【题型】解答题　【知识点】解析几何　【难度】easy
已知抛物线 $C: y^2 = 2px(p > 0)$，其准线方程为 $x = -1$，直线 $l$ 过点 $T(t,0)(t > 0)$ 且与抛物线交于 $A$、$B$ 两点，$O$ 为坐标原点。

(1) 求抛物线 $C$ 的方程；

(2) 当 $t = 2$ 时，求证：$\overrightarrow{OA} \cdot \overrightarrow{OB}$ 的值与直线 $l$ 的倾斜角的大小无关；

(3) 若 $P$ 为抛物线上的动点，记 $|PT|$ 的最小值为 $d(t)$，求函数 $y = d(t)$ 的解析式。
【解答】

\textbf{【答案】} (1) $y^2 = 4x$；
(2) 证明见解析；
(3) $d(t) = \begin{cases} t, & 0 < t \le 2 \\ 2\sqrt{t-1}, & t > 2 \end{cases}$。

\textbf{【解析】} (1) 由抛物线 $C: y^2 = 2px(p > 0)$ 的准线方程为 $x = -1$，得 $\frac{p}{2} = 1$，解得 $p = 2$，
所以抛物线 $C$ 的方程为 $y^2 = 4x$。

---

(2) 设直线 $l: x = my + 2$，$m \in \mathbb{R}$，点 $A(x_1,y_1)$，$B(x_2,y_2)$。
由
\[
\begin{cases}
y^2 = 4x \\
x = my + 2
\end{cases}
\]
消去 $x$ 得 $y^2 - 4my - 8 = 0$，则 $y_1y_2 = -8$。
因此 $\overrightarrow{OA} \cdot \overrightarrow{OB} = x_1x_2 + y_1y_2 = \frac{(y_1y_2)^2}{16} - 8 = -4$，为常数，
所以 $\overrightarrow{OA} \cdot \overrightarrow{OB}$ 的值与直线 $l$ 的倾斜角的大小无关。

---

(3) 设 $P(x,y)$，则 $y^2 = 4x$，$|PT| = \sqrt{(x - t)^2 + y^2} = \sqrt{x^2 - (2t - 4)x + t^2}$，$x \ge 0$。
令 $f(x) = x^2 - (2t - 4)x + t^2$，$x \ge 0$，函数 $f(x)$ 图象的对称轴为直线 $x = t - 2$。

- 当 $0 < t \le 2$ 时，即 $t - 2 \le 0$ 时，$f(x)_{\min} = f(0) = t^2$，则 $d(t) = t$；
- 当 $t > 2$ 时，即 $t - 2 > 0$ 时，$f(x)_{\min} = f(t - 2) = -t^2 + (t - 2)^2 + 4 = 4t - 4$，则 $d(t) = 2\sqrt{t - 1}$。

所以
\[
d(t) = \begin{cases}
t, & 0 < t \le 2 \\
2\sqrt{t-1}, & t > 2
\end{cases}
\]

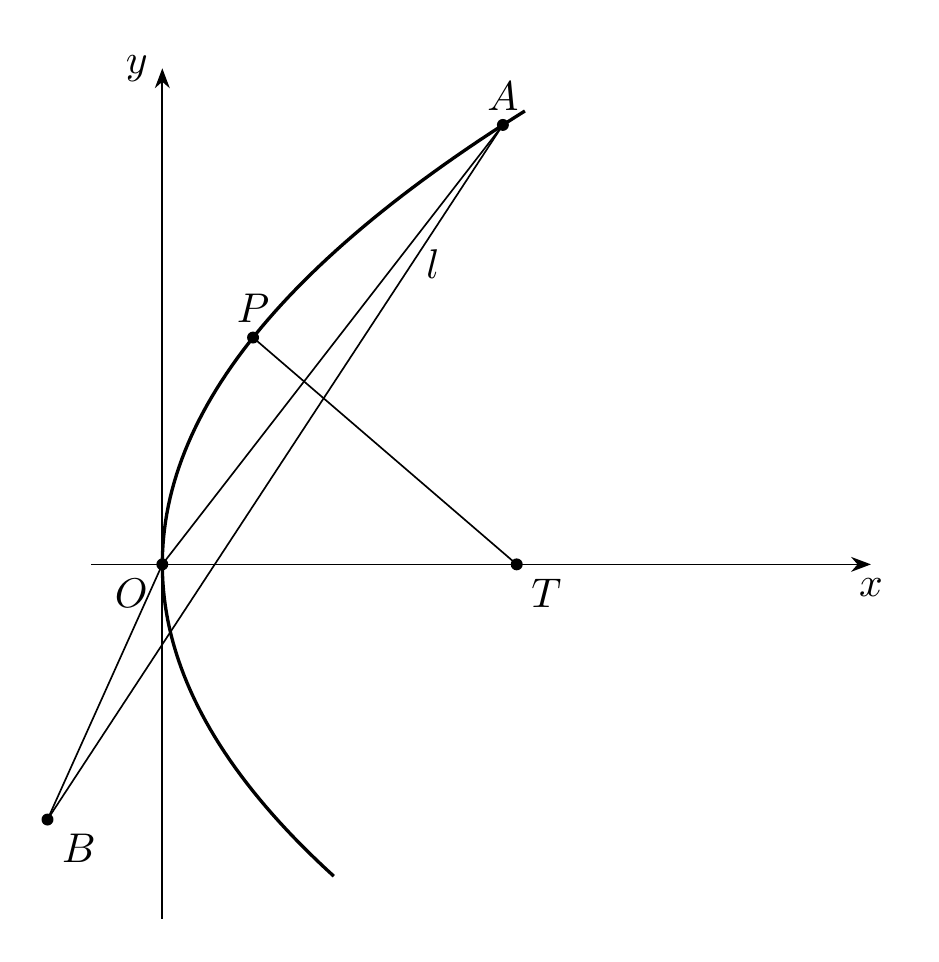